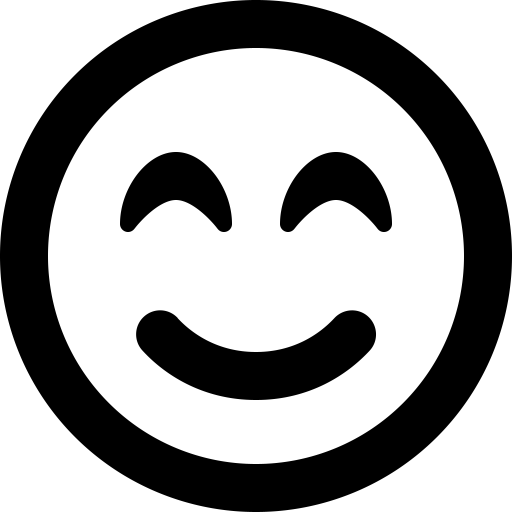
Tags: icon, FontAwesome, fa-icon, outline, face, smile, beam